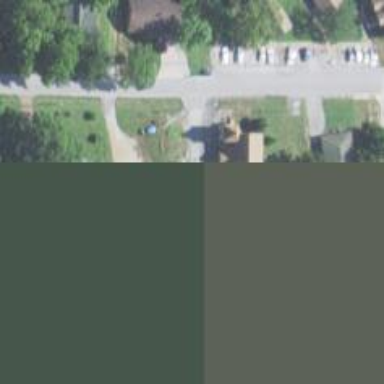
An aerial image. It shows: Alley classified as service road.